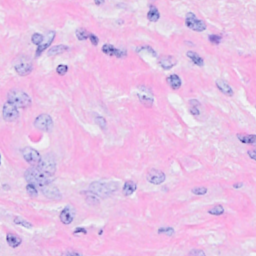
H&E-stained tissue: Breast